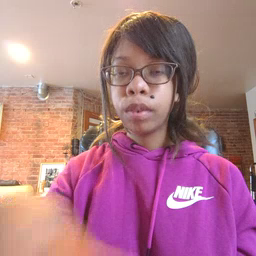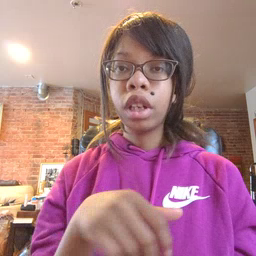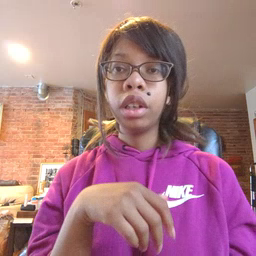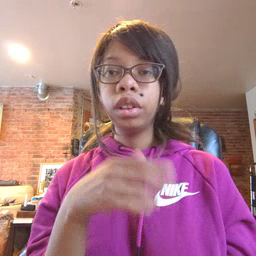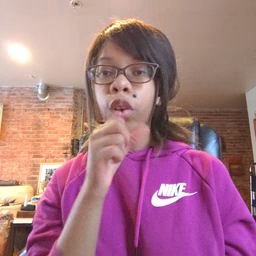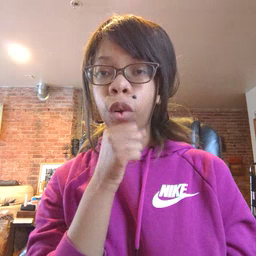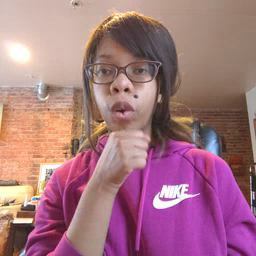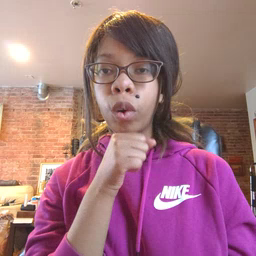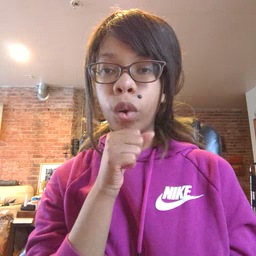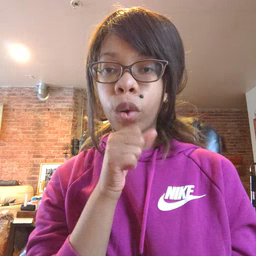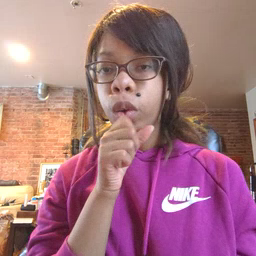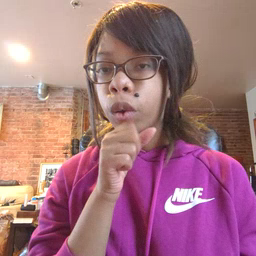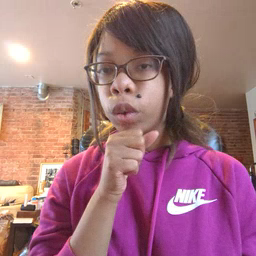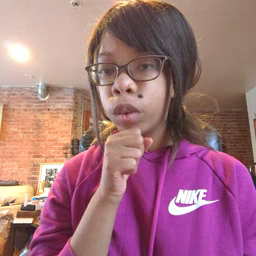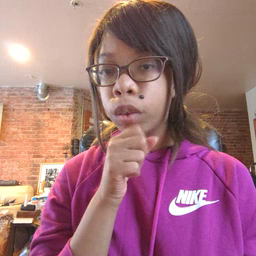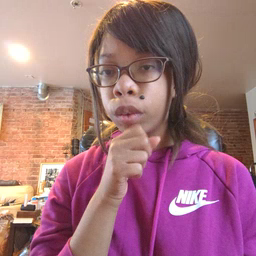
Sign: orange